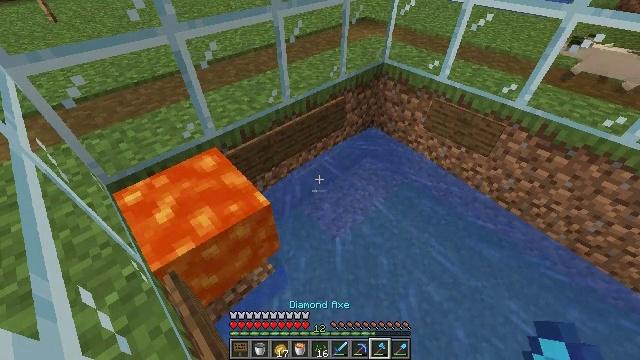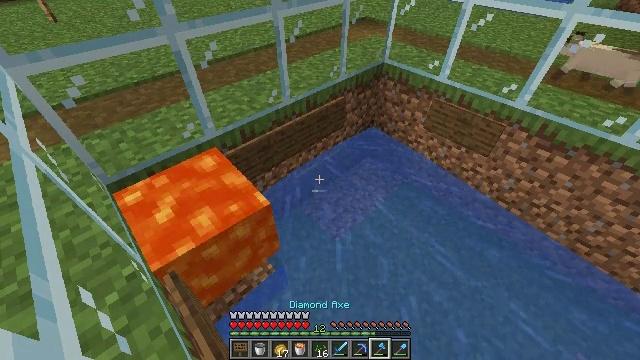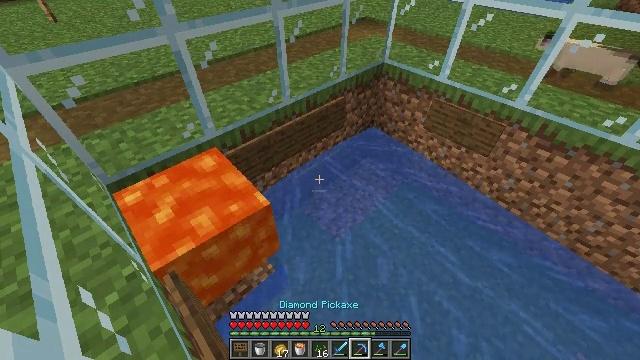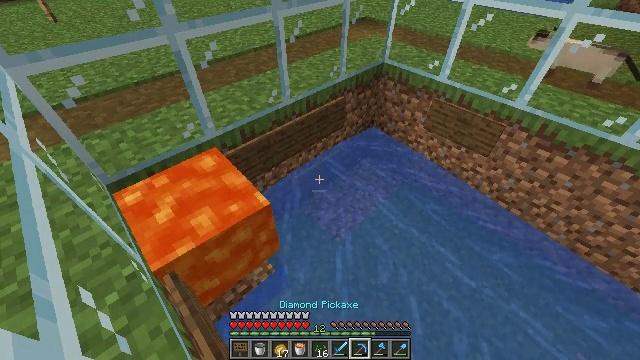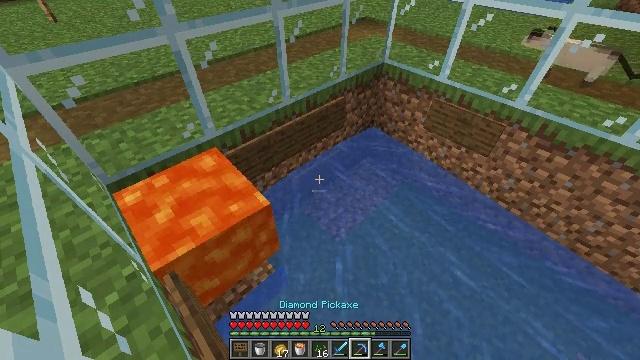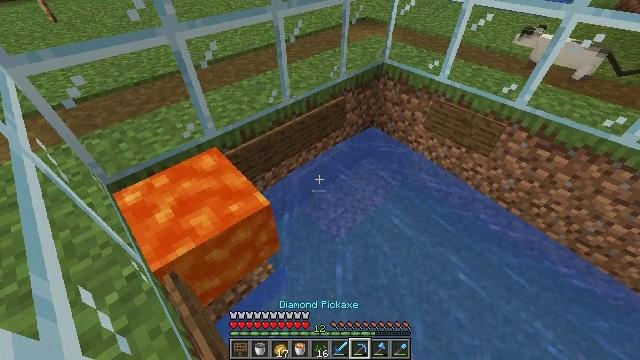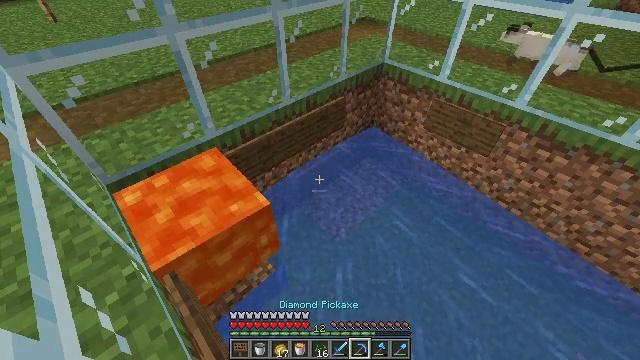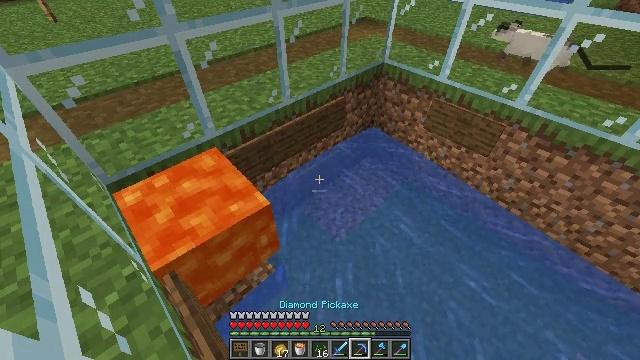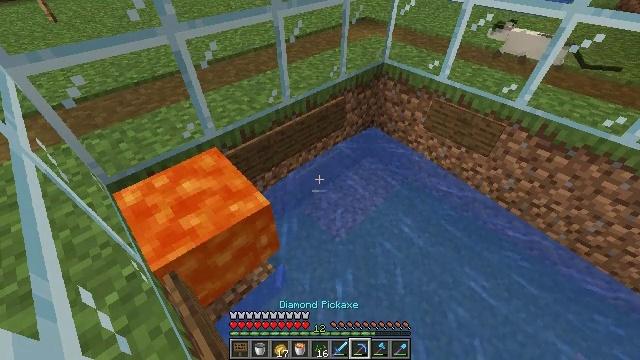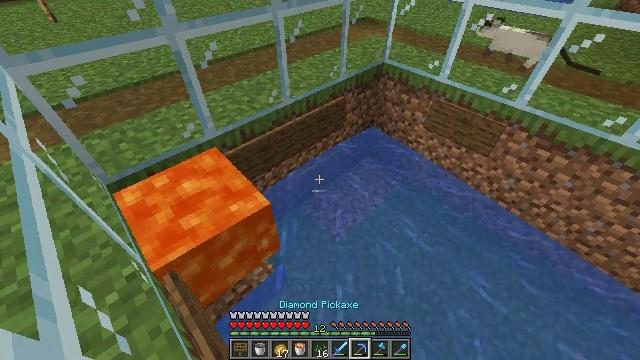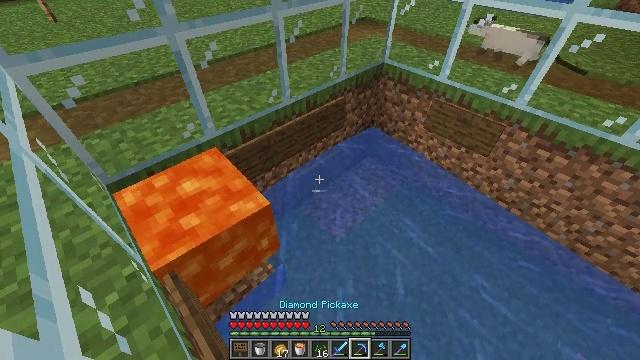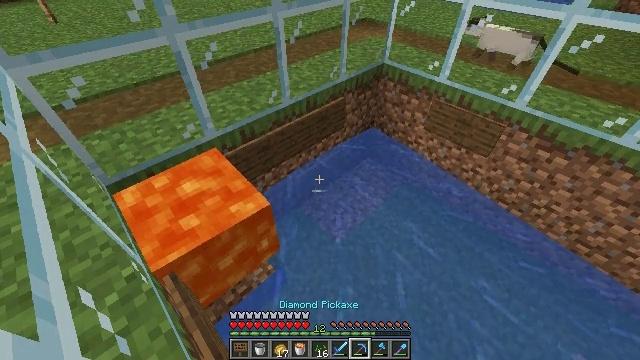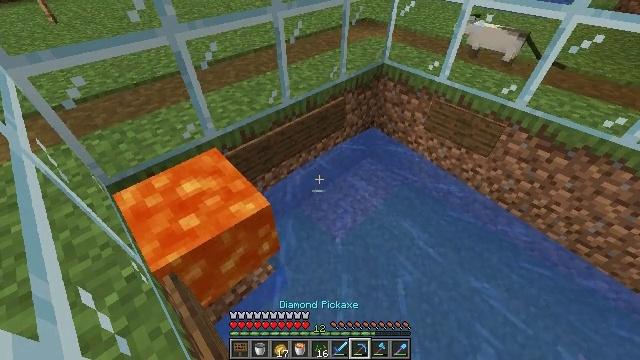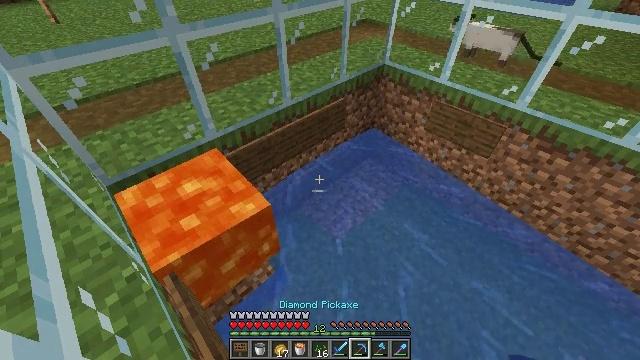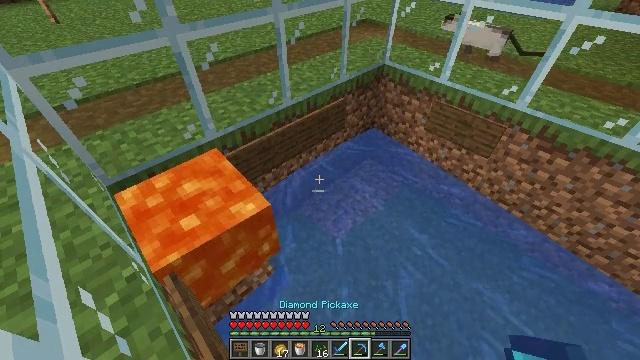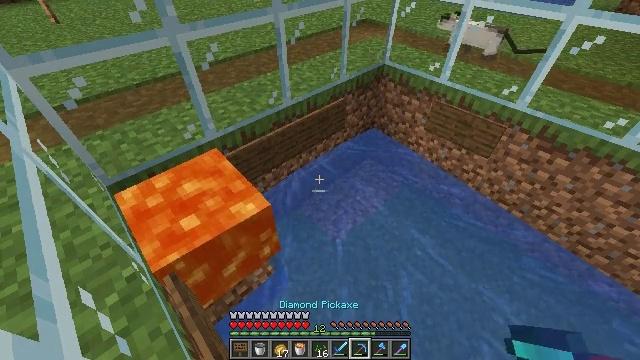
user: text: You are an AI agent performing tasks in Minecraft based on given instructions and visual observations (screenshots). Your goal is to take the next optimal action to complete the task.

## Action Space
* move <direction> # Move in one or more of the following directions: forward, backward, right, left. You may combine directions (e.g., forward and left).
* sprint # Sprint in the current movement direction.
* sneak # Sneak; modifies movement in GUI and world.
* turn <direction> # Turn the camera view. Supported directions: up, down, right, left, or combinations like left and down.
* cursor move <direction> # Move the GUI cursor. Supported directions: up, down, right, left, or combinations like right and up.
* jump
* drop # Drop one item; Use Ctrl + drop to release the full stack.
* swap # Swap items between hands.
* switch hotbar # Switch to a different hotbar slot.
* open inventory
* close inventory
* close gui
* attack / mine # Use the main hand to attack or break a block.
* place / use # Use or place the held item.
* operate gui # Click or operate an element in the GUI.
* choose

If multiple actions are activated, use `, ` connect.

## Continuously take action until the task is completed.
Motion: motion action
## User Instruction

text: Attack the spruce wall sign to remove it.
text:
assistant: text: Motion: no_op
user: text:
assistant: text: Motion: no_op
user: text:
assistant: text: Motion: no_op
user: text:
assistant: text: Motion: no_op
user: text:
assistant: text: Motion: no_op
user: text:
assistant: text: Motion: no_op
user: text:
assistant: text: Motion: no_op
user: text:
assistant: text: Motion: no_op
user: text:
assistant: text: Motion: no_op
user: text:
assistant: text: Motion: no_op
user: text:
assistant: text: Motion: no_op
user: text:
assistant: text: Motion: no_op
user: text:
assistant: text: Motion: no_op
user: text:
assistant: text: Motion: no_op
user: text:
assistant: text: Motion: no_op
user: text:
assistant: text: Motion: no_op
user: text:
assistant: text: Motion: no_op
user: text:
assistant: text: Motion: no_op
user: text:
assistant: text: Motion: no_op
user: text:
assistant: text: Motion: no_op
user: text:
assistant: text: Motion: no_op
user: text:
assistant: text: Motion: no_op
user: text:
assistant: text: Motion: no_op
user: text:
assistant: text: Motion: no_op
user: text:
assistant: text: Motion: no_op
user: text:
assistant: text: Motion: no_op
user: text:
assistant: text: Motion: no_op
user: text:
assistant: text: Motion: no_op
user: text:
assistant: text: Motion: no_op
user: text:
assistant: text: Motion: no_op